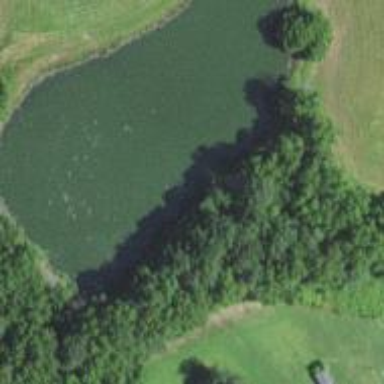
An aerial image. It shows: Serene view of water in the natural setting.